Interaction volume radius: 5 \u00c5
Interaction volume height: 20 \u00c5
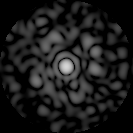
Disorder parameter: 0.8535